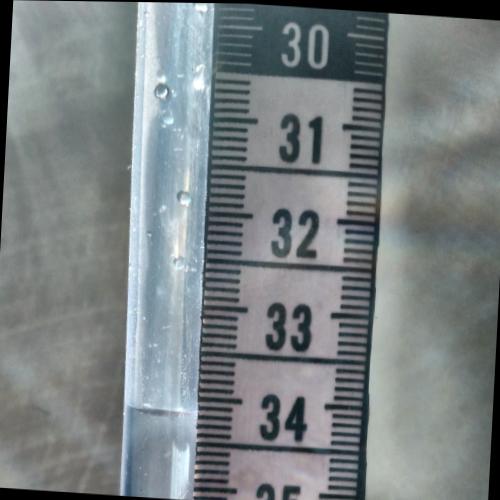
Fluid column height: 34.1 cm